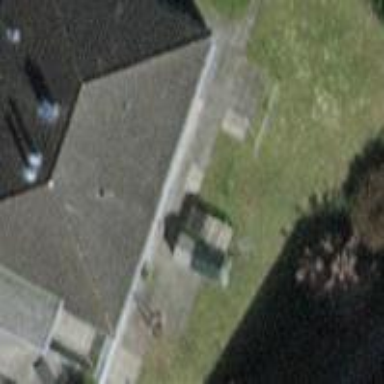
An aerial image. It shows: Simple and straightforward house.